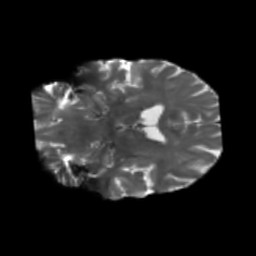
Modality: T2w
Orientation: coronal
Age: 63
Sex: female
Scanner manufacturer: siemens
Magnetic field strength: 3 T
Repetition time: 5.25 s
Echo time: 0.08 s